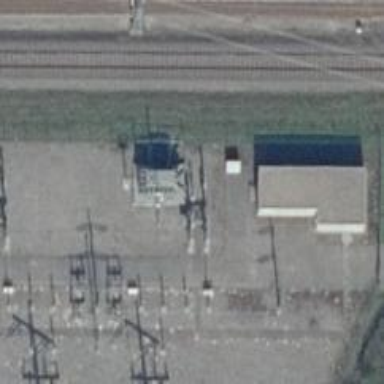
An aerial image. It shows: Transformer on power line.